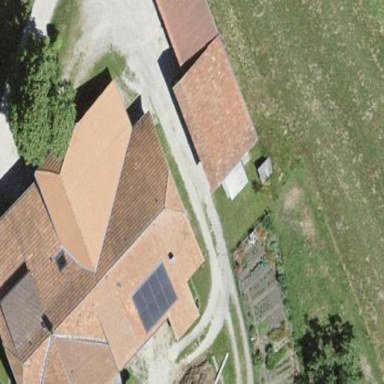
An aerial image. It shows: Farm building.